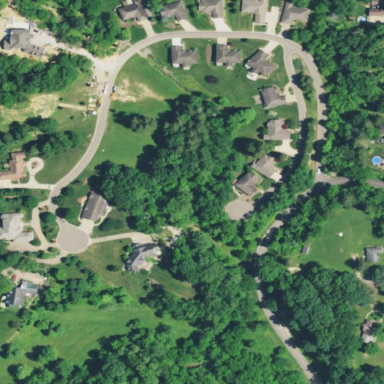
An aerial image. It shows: Neighborhood.